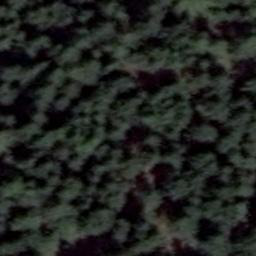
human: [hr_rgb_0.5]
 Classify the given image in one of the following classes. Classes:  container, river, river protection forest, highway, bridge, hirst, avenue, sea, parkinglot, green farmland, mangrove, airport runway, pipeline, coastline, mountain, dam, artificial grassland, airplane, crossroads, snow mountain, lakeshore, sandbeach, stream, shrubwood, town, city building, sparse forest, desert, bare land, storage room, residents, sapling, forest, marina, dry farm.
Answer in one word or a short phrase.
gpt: forest